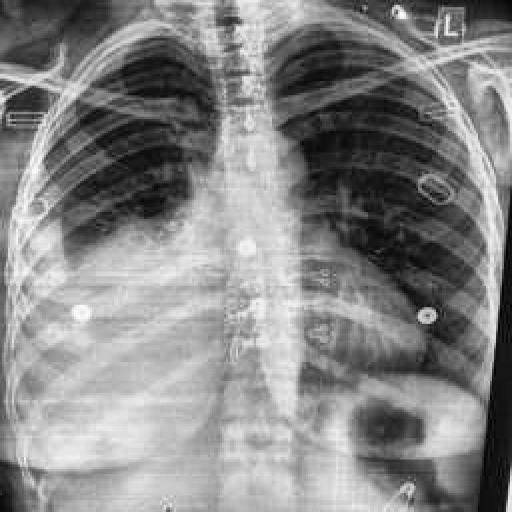
Finding: TUBERCULOSIS